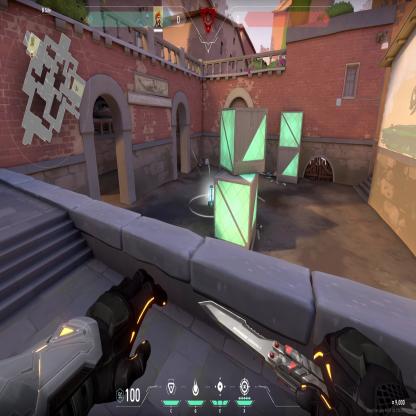
Label: planted spike